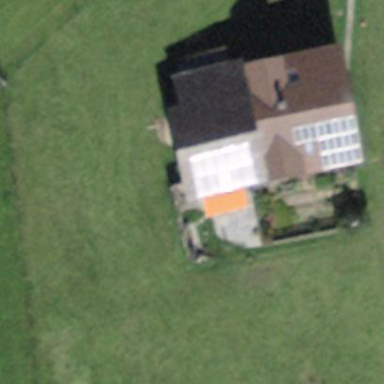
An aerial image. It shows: Farm building.